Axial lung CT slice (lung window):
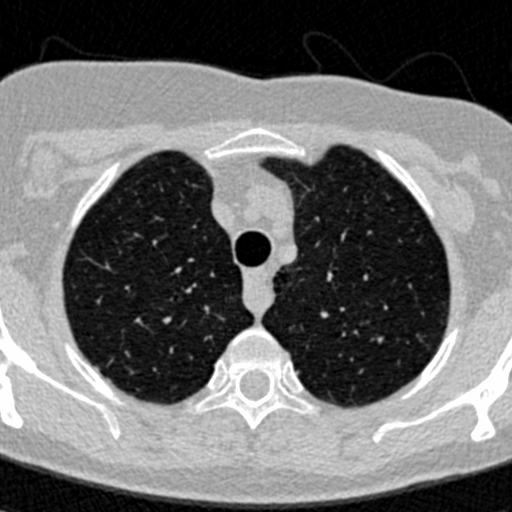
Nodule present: yes
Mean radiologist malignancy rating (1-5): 3